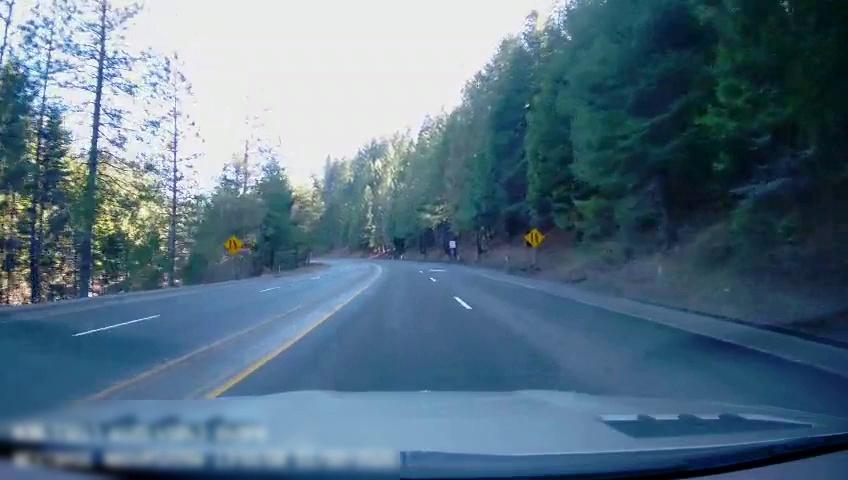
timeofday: Day
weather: Sunny
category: Drivable Space
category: Lanes | Opposite Lane
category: Lanes | Alternate Lane
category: Lanes | Current Lane
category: Lanes | Opposite Lane
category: Lanes | Current Lane
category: Lanes | Alternate Lane
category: Lanes | Opposite Lane
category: Traffic | Signs
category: Traffic | Signs